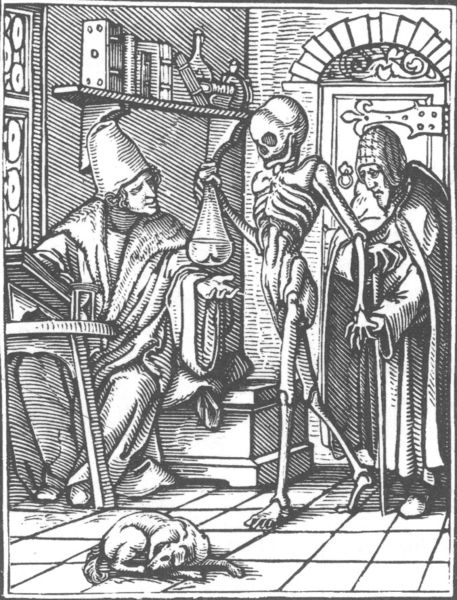
Titel: Totentanz
Künstler: Holbein d. J.
Schlagwörter: mann, umhang, fenster, hut, raum, tisch, tür, hund, haube, alt, flasche, kappe, regal, tod, boden, mantel, kaufmann, stock, holzschnitt, bücher, lesen, knochen, buch, druck, holzstich, stich, fliesen, pult, skelett, beschlag, wissenschaft, alchemist, trank, butzen, bringen, sanduhr, gift, tinktur, butzenglasfenster